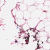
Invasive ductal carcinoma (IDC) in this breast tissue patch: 0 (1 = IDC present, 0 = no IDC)